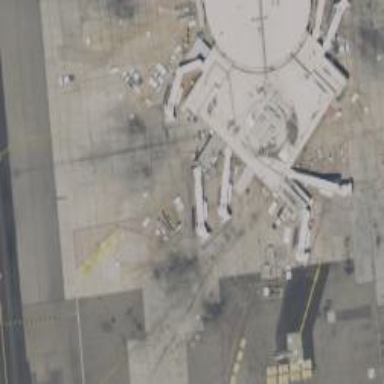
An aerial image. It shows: Airport gate.